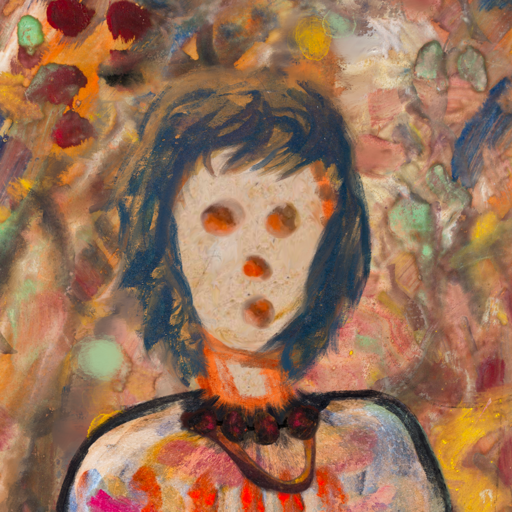
Background: Mother_And_Son_Mother, Head And Neck Front: Rupkatha, Face Front: Rupkatha, Bust: Childish, Hair Front: InTheSun, Head Accessory: Blank, Second Necklace: Comrade, Necklace: Mosgoul, Baby: Blank